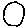
Label: circle